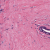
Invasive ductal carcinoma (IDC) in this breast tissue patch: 0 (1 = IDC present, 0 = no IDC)